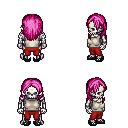
a pixel art fantasy rpg character, male body template, skeleton, white sleeveless shirt, red pants, pink long hairstyle, ghillies, four views (front, back, left, right), 2x2 character sprite sheet, small pixel art, hard edges, no anti-aliasing